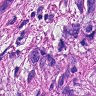
Metastatic tissue present: yes